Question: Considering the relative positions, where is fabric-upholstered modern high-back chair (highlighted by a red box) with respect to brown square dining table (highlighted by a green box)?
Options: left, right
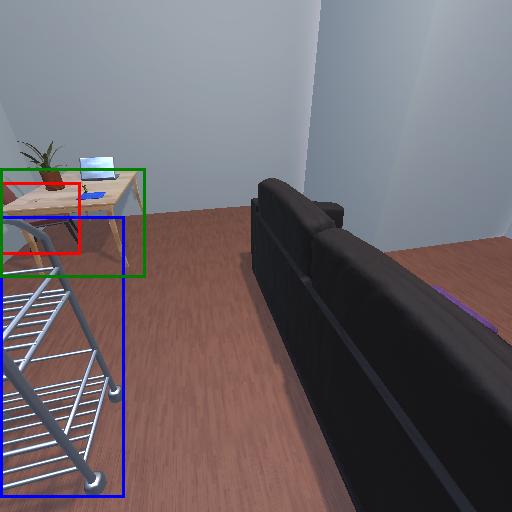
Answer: left